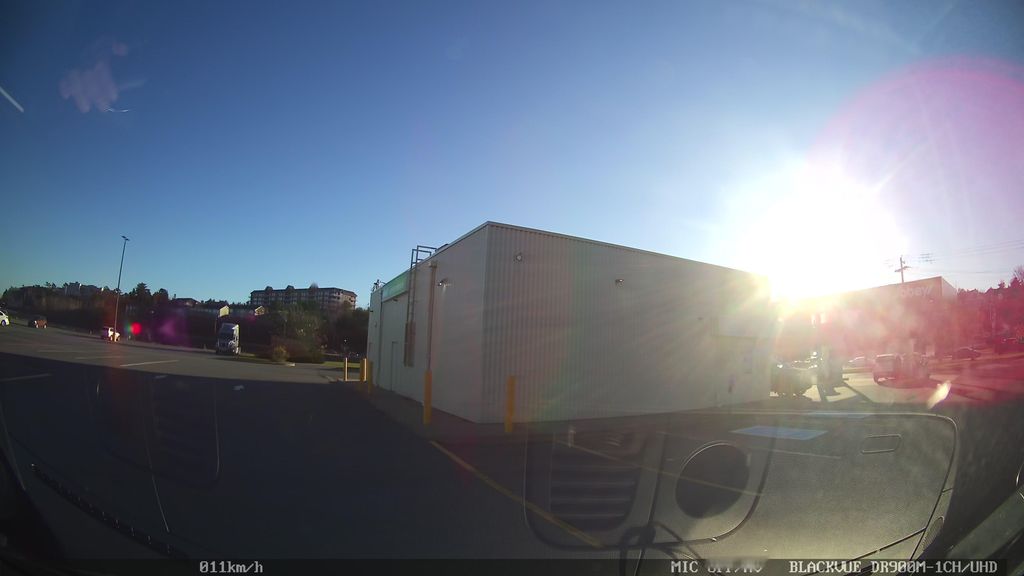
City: halifax